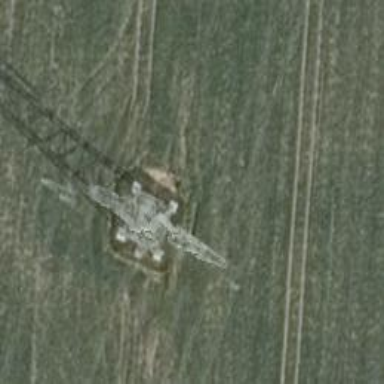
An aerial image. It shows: Power tower.